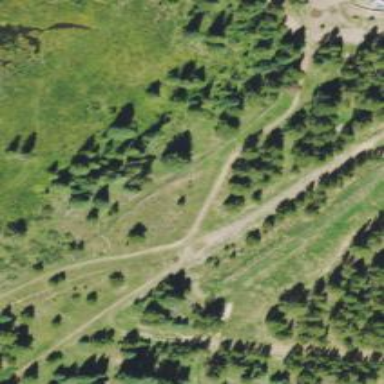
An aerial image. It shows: Intermediate nordic path.